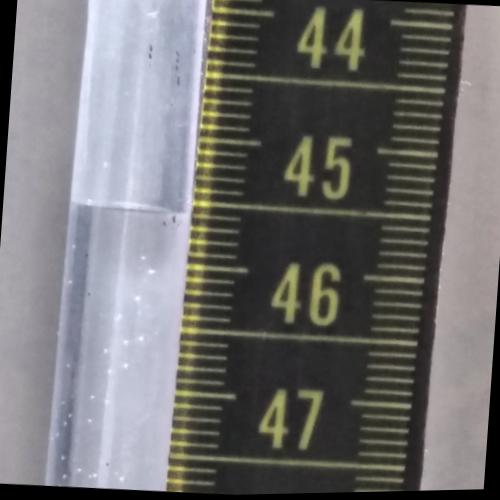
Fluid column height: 45.6 cm